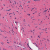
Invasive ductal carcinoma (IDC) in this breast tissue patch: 0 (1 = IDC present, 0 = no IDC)